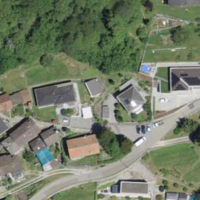
EUNIS habitat code: 55
Species observed at this site:
Laurus nobilis